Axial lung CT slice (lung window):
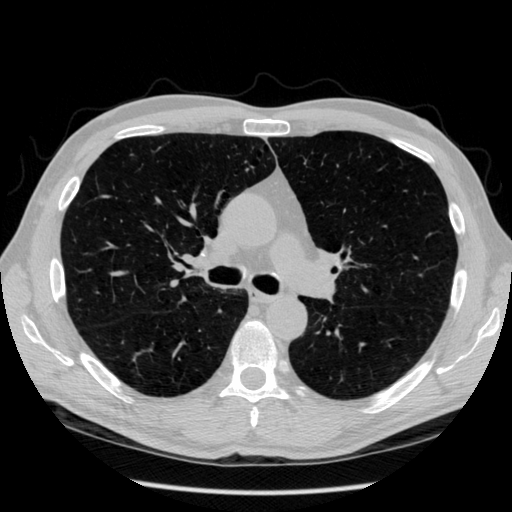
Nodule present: no